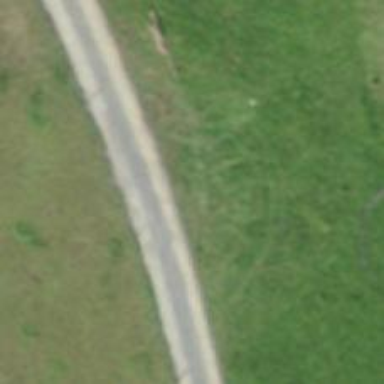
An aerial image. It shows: Concrete agricultural track with grade1 tracktype. Motorcars are suitable for agricultural use on this road.